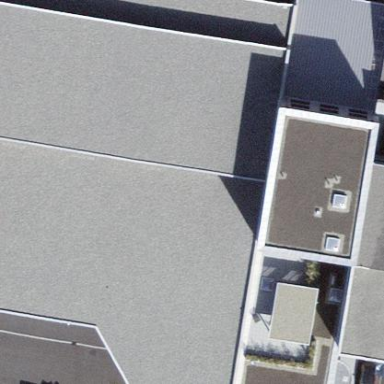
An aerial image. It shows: Industrial building.